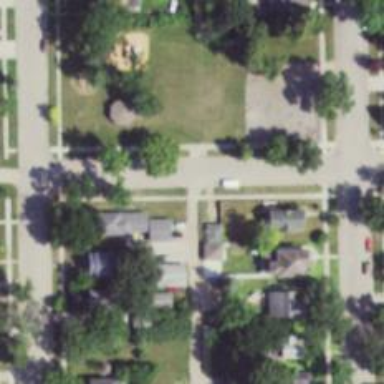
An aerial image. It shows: Alley classified as service road.